Question: I've looked at the similar questions regarding TreeView data binding to nested collections, and I've read several "Josh 'n Bea" articles about this topic, but my design differs in that i have "static" 'TreeViewItems' that serve as collapsible containers for the nested collection items. It's best to illustrate what I'm looking for.
Given these ViewModel classes:
'''
namespace TreeViewSample
{
public class ApplicationViewModel
{
public ApplicationViewModel() { Projects = new List<ProjectViewModel>(); }
public IEnumerable<ProjectViewModel> Projects { get; set; }
}
public class ProjectViewModel
{
public ProjectViewModel() { Maps = new List<MapViewModel>(); }
public string Name { get; set; }
public IEnumerable<MapViewModel> Maps { get; set; }
}
public class MapViewModel
{
public MapViewModel() { Tables = new List<TableViewModel>(); }
public string Name { get; set; }
public IEnumerable<TableViewModel> Tables { get; set; }
}
public class TableViewModel
{
public TableViewModel() { Fields = new List<FieldViewModel>(); }
public string Name { get; set; }
public IEnumerable<FieldViewModel> Fields { get; set; }
}
public class FieldViewModel
{
public string Name { get; set; }
}
}
'''
This is the result i want:

Can anyone help me with the XAML for this TreeView? I thought i understood how 'HierarchicalDataTemplates' work, but the "static" container nodes ("Tables", "Fields", "Maps") seem to confuse me.
Thank you and have a pleasant day!
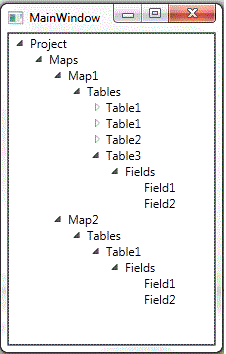
Answer: I think you're gonna have to create 'HierarchicalDataTemplate's for the "Static" nodes as well. And since ItemsSource of an 'HierarchicalDataTemplate' expects a Collection you can create these collections in Xaml like this
'''
xmlns:coll="clr-namespace:System.Collections;assembly=mscorlib"
xmlns:sys="clr-namespace:System;assembly=mscorlib"
'''
'''
<coll:ArrayList x:Key="MapCollection">
<sys:String>Maps</sys:String>
</coll:ArrayList>
<coll:ArrayList x:Key="TableCollection">
<sys:String>Tables</sys:String>
</coll:ArrayList>
<coll:ArrayList x:Key="FieldCollection">
<sys:String>Fields</sys:String>
</coll:ArrayList>
'''
The problem with this solution is that when you set e.g. MapCollection as ItemsSource for a 'HierarchicalDataTemplate', you won't have access to the 'Maps' Collection Property in the next level so you'll have to climb up the Visual Tree to get a hold of it like
'''
ItemsSource="{Binding RelativeSource={RelativeSource AncestorType={x:Type TreeViewItem}},
Path=DataContext.Maps}"
'''
Using this approach, your 'HierarchicalDataTemplate's can look like this
'''
<!-- Field Templates -->
<HierarchicalDataTemplate x:Key="FieldsTemplate">
<TextBlock Text="{Binding Name}"/>
</HierarchicalDataTemplate>
<HierarchicalDataTemplate x:Key="FieldTemplate"
ItemTemplate="{StaticResource FieldsTemplate}"
ItemsSource="{Binding RelativeSource={RelativeSource AncestorType={x:Type TreeViewItem}},
Path=DataContext.Fields}">
<TextBlock Text="{Binding}"/>
</HierarchicalDataTemplate>
<!-- Table Templates -->
<HierarchicalDataTemplate x:Key="TablesTemplate"
ItemTemplate="{StaticResource FieldTemplate}"
ItemsSource="{Binding Source={StaticResource FieldCollection}}">
<TextBlock Text="{Binding Name}"/>
</HierarchicalDataTemplate>
<HierarchicalDataTemplate x:Key="TableTemplate"
ItemTemplate="{StaticResource TablesTemplate}"
ItemsSource="{Binding RelativeSource={RelativeSource AncestorType={x:Type TreeViewItem}},
Path=DataContext.Tables}">
<TextBlock Text="{Binding}"/>
</HierarchicalDataTemplate>
<!-- Map Templates -->
<HierarchicalDataTemplate x:Key="MapsTemplate"
ItemTemplate="{StaticResource TableTemplate}"
ItemsSource="{Binding Source={StaticResource TableCollection}}">
<TextBlock Text="{Binding Name}"/>
</HierarchicalDataTemplate>
<HierarchicalDataTemplate x:Key="MapTemplate"
ItemTemplate="{StaticResource MapsTemplate}"
ItemsSource="{Binding RelativeSource={RelativeSource AncestorType={x:Type TreeViewItem}},
Path=DataContext.Maps}">
<TextBlock Text="{Binding}"/>
</HierarchicalDataTemplate>
<!-- Project Template -->
<HierarchicalDataTemplate x:Key="ProjectDataTemplate"
ItemTemplate="{StaticResource MapTemplate}"
ItemsSource="{Binding Source={StaticResource MapCollection}}">
<TextBlock Text="{Binding Path=Name}"/>
</HierarchicalDataTemplate>
'''
'''
<TreeView Name="treeView"
ItemTemplate="{StaticResource ProjectDataTemplate}"
ItemsSource="{Binding Projects}"/>
'''